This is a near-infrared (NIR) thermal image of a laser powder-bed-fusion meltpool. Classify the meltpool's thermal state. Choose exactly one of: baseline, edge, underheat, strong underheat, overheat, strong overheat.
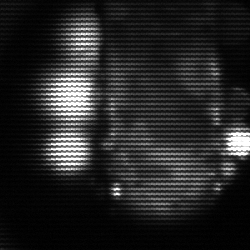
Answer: strong underheat